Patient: sex M, age 60
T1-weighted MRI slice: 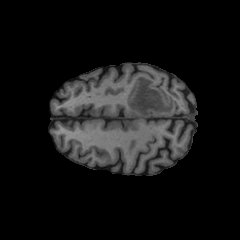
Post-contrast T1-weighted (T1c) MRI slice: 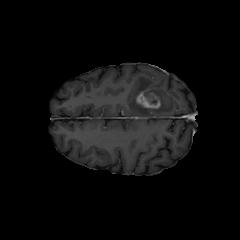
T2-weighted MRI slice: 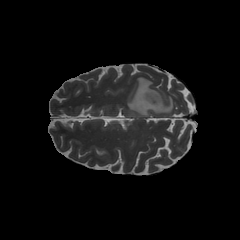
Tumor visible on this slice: yes
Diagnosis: Glioblastoma, IDH-wildtype
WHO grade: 4